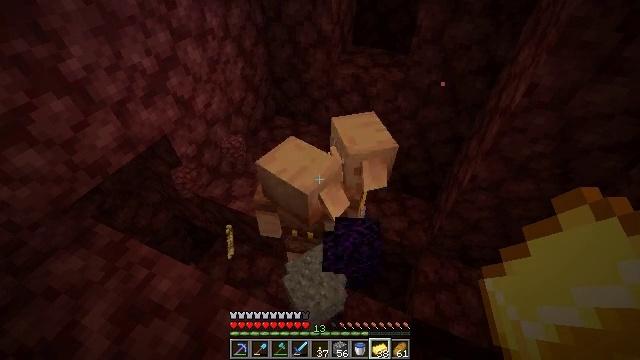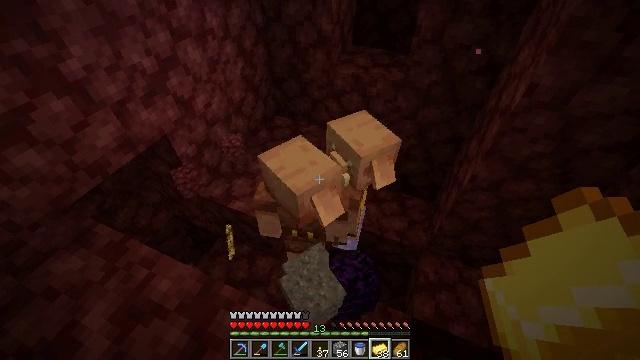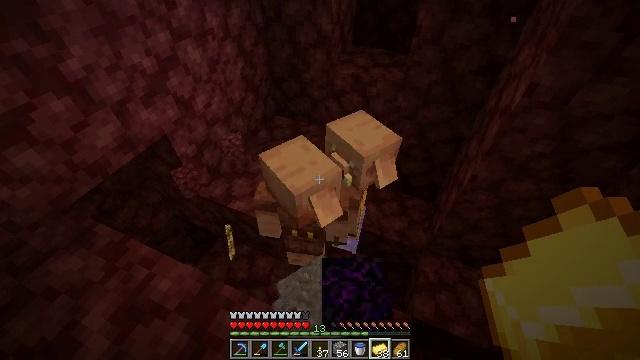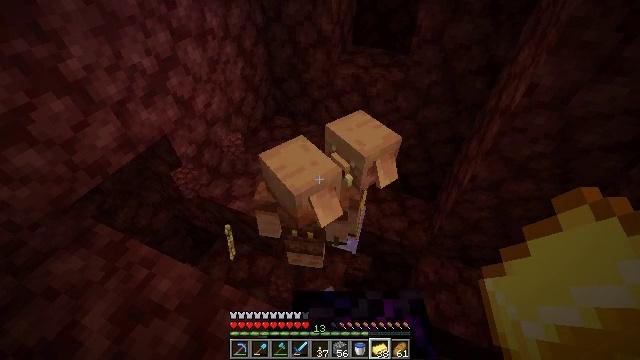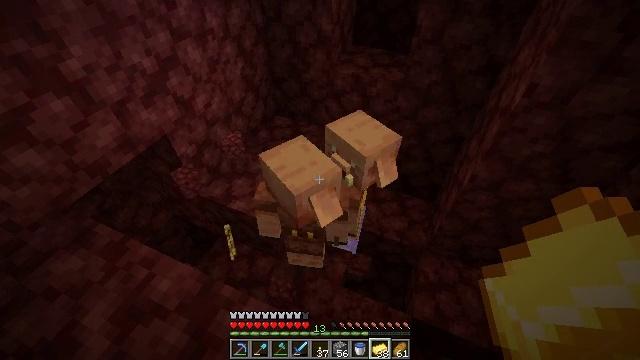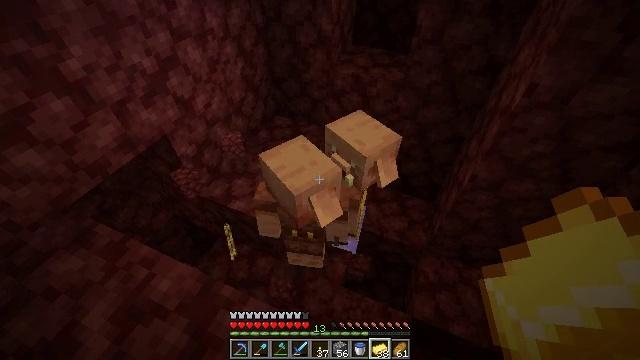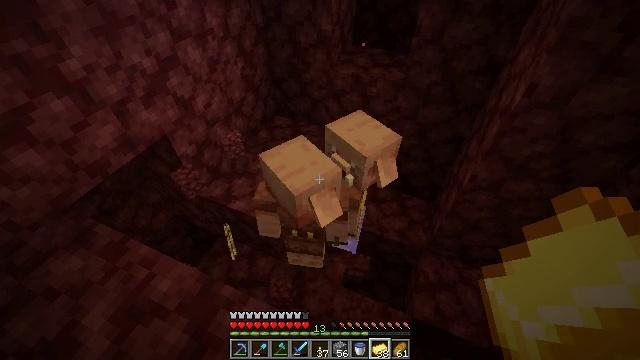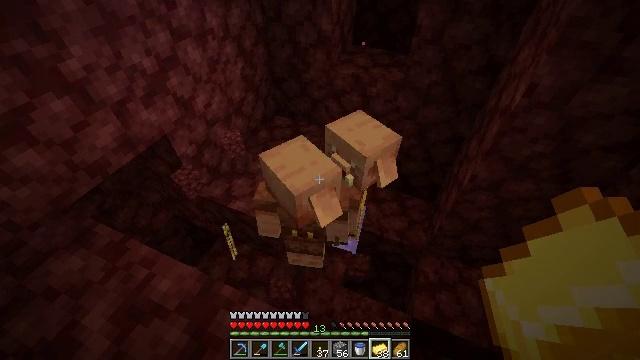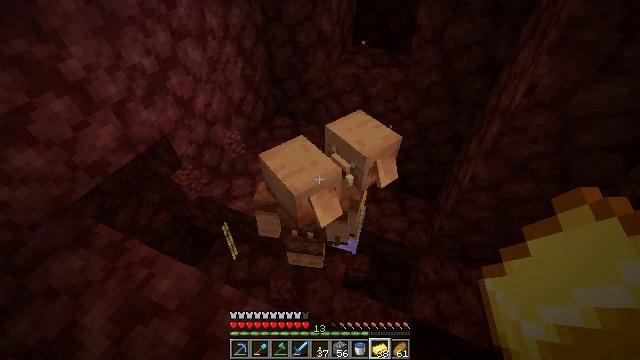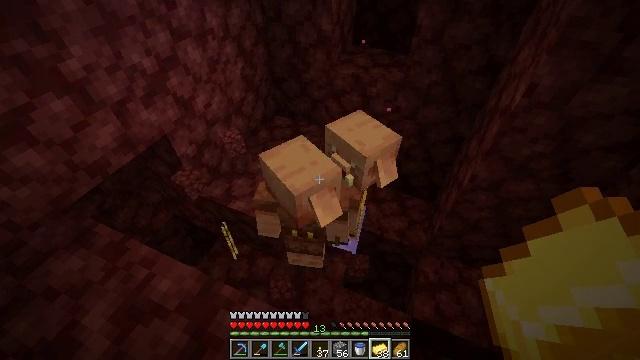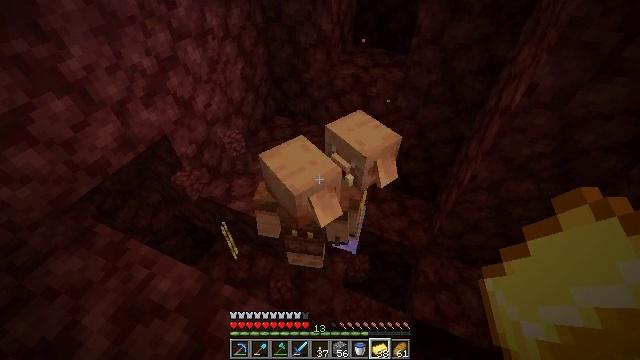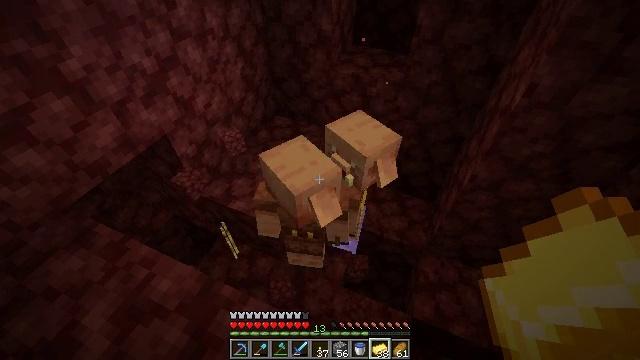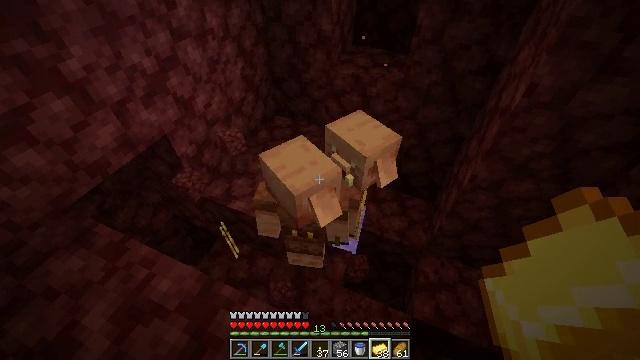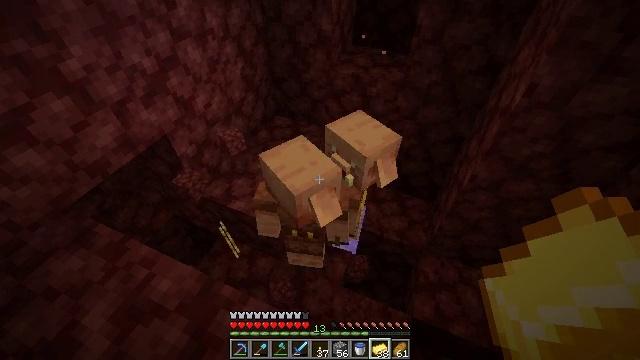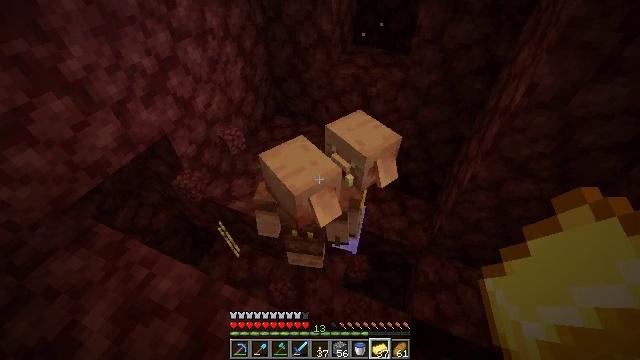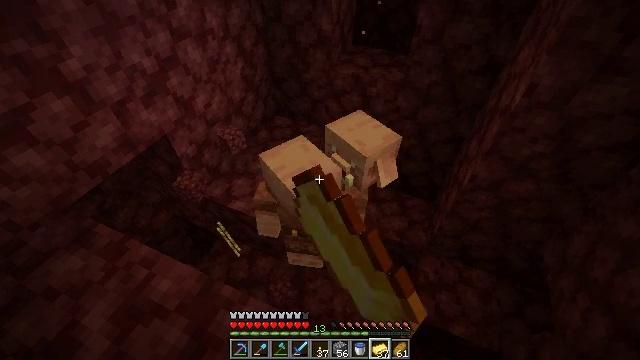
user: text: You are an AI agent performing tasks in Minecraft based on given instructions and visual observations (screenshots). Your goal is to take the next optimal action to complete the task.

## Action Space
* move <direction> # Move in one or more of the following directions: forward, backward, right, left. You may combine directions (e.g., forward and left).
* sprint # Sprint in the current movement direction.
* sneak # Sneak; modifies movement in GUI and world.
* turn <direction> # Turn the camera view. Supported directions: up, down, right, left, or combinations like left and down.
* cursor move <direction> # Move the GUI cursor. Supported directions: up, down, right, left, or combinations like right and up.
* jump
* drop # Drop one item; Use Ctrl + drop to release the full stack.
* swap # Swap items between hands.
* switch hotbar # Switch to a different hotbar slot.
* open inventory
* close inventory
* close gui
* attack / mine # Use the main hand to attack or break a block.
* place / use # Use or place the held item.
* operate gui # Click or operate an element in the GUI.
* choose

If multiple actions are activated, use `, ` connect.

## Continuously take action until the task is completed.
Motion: motion action
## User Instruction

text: Drop a gold ingot.
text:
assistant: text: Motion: no_op
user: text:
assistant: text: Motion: no_op
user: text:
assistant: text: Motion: no_op
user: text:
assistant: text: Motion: no_op
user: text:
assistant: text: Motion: no_op
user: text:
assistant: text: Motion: no_op
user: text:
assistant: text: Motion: no_op
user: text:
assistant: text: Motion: no_op
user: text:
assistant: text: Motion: no_op
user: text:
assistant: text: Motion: no_op
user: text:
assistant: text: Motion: no_op
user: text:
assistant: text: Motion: no_op
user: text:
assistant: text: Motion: no_op
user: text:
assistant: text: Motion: drop
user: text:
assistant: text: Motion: no_op
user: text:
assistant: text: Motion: drop
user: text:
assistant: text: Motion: drop
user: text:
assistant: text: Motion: drop
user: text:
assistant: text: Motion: no_op
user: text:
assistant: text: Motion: no_op
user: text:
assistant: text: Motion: no_op
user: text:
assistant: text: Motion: no_op
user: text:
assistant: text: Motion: no_op
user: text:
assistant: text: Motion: no_op
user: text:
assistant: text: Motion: no_op
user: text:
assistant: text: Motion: no_op
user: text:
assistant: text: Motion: no_op
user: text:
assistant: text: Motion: no_op
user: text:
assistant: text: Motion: no_op
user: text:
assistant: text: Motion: no_op